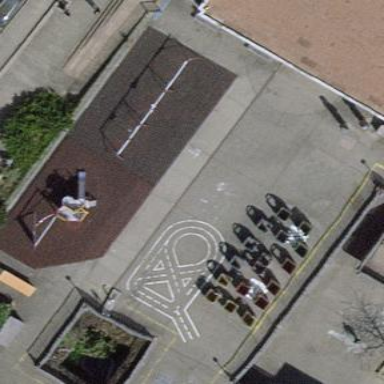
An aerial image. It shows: School building.